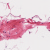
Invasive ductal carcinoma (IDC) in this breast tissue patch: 0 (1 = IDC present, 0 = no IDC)